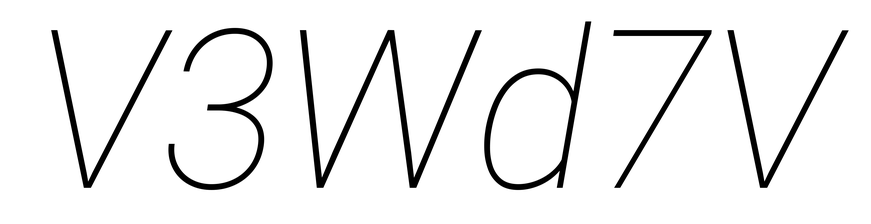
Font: Roboto-Italic_Thin_Italic